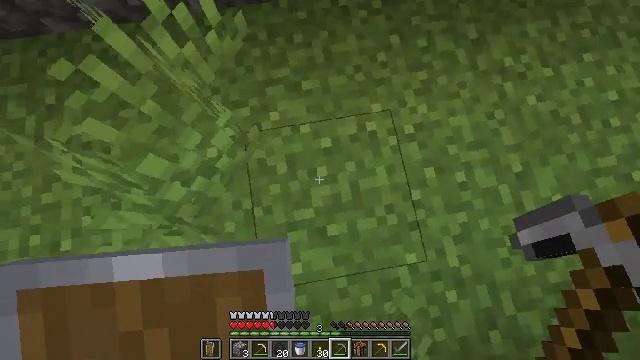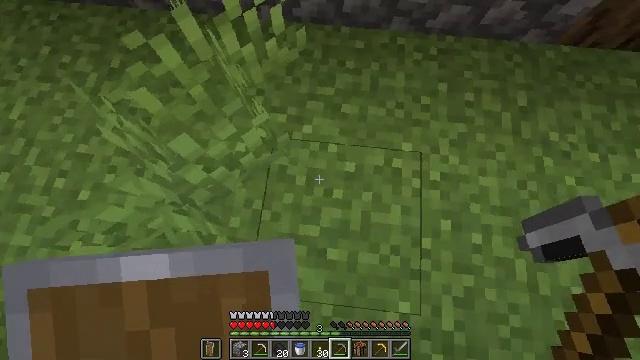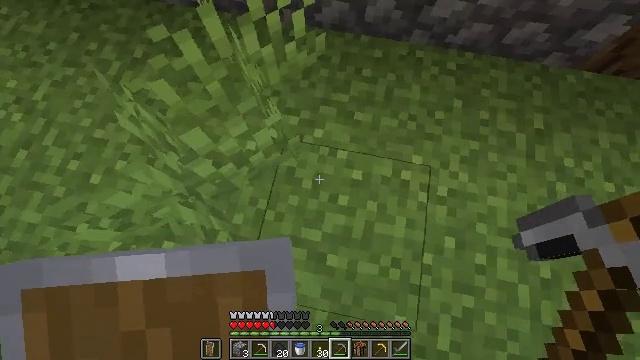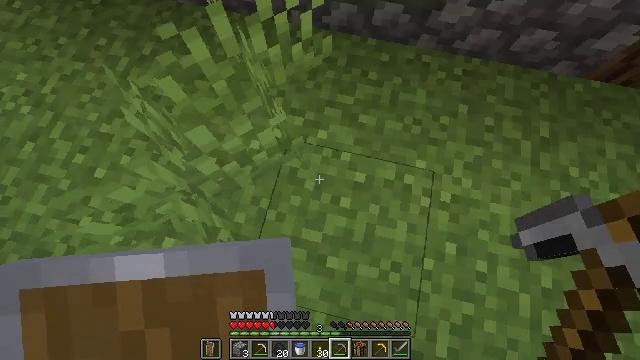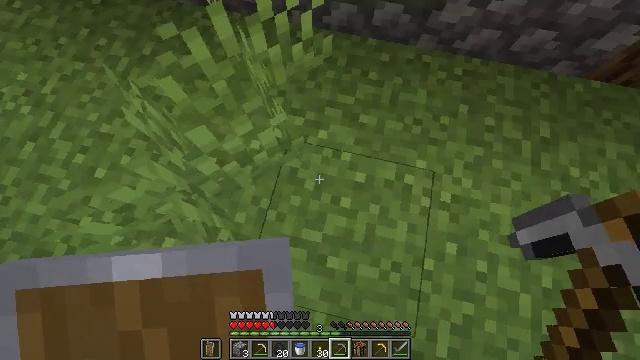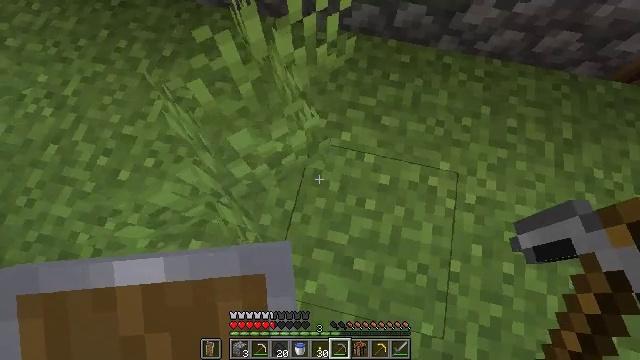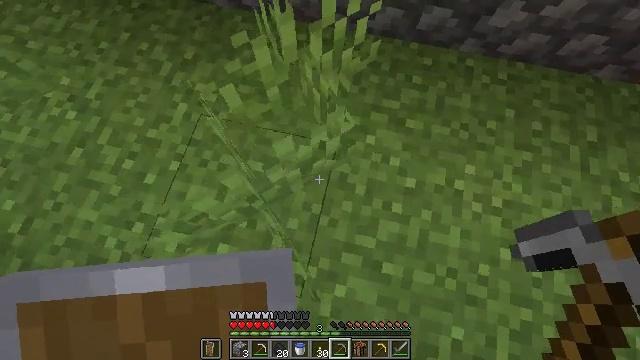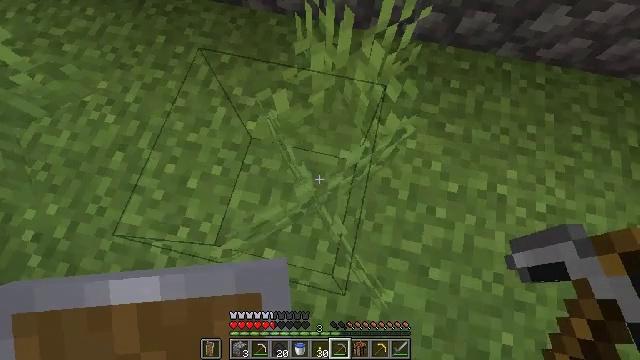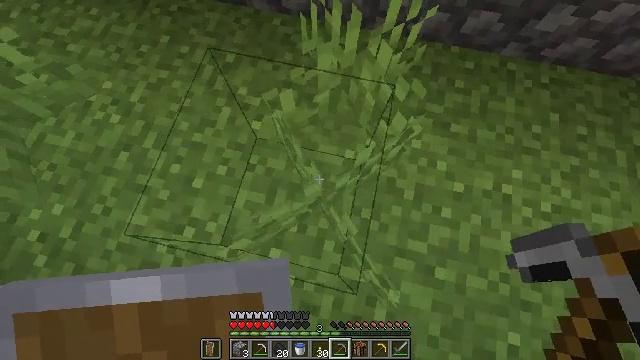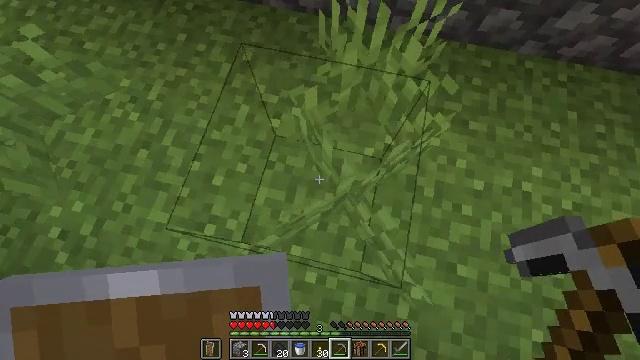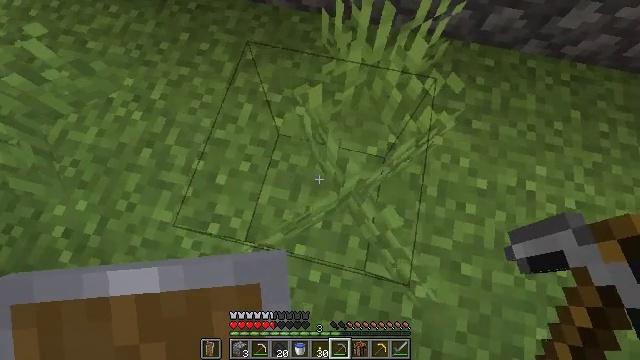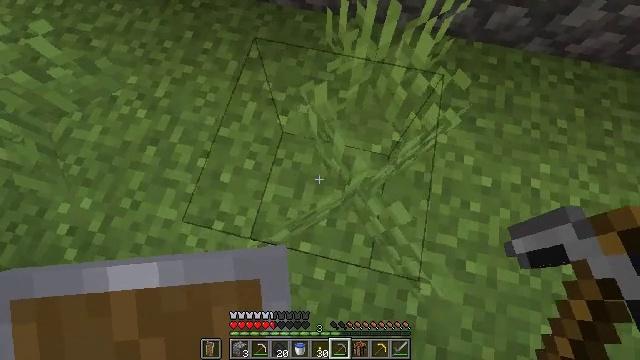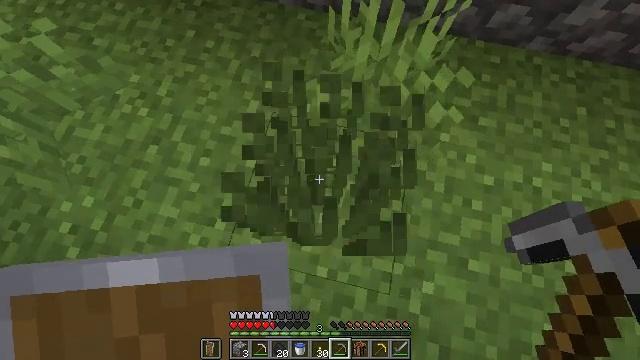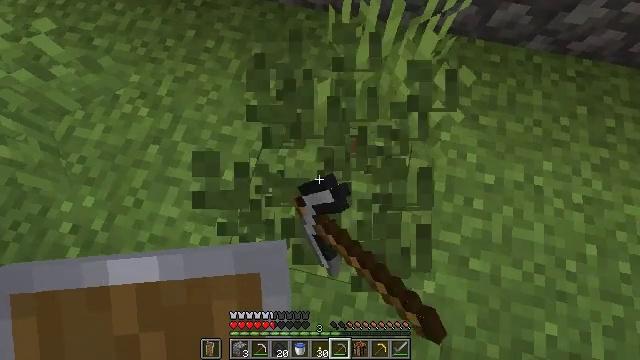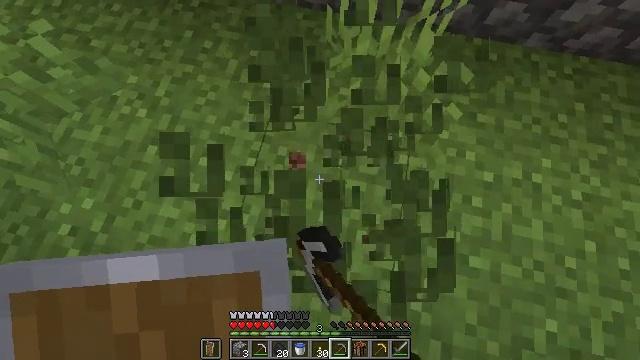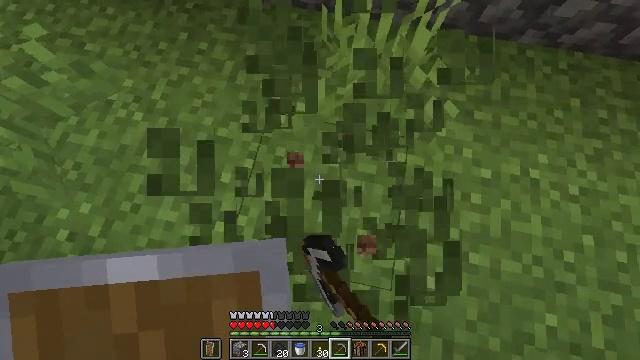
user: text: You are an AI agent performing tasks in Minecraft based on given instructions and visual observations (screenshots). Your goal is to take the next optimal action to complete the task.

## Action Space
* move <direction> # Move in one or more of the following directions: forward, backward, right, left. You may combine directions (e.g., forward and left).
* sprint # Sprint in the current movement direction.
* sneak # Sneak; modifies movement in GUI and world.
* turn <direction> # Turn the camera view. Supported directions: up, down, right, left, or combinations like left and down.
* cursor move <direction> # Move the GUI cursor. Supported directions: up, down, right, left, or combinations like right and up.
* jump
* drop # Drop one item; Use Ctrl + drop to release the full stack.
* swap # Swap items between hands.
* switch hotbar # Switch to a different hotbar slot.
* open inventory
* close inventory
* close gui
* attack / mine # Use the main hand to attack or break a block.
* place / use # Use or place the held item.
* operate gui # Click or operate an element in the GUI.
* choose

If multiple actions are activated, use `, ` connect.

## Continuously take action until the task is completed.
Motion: motion action
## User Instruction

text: Gather grass by holding the left mouse button.
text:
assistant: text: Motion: turn left and up
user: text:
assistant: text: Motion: turn left and up
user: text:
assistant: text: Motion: turn left
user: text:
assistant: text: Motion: move left
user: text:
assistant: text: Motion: move left
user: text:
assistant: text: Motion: move left
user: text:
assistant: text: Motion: move left
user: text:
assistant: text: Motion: no_op
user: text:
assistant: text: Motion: no_op
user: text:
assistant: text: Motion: no_op
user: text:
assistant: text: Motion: no_op
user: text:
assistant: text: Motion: attack / mine
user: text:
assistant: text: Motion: attack / mine
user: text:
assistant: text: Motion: attack / mine
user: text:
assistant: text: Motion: turn right, attack / mine
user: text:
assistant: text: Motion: no_op
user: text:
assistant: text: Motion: no_op
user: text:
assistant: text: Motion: no_op